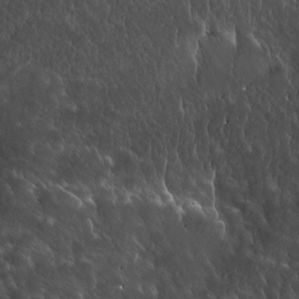
Label: non_frost